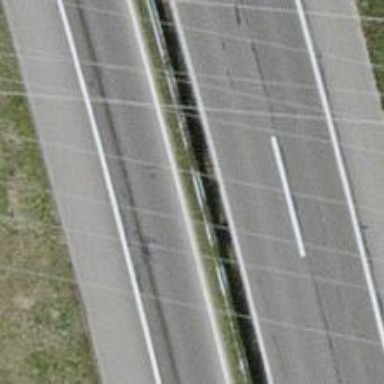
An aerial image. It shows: Asphalt motorway link.